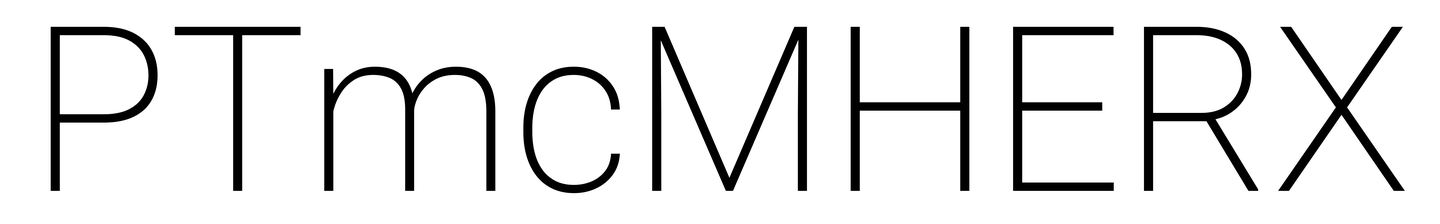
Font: Roboto_ExtraLight